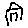
Label: house